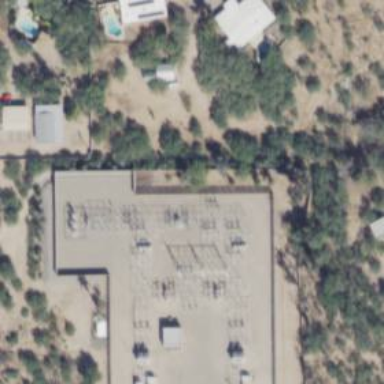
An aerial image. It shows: Switch used for power control.